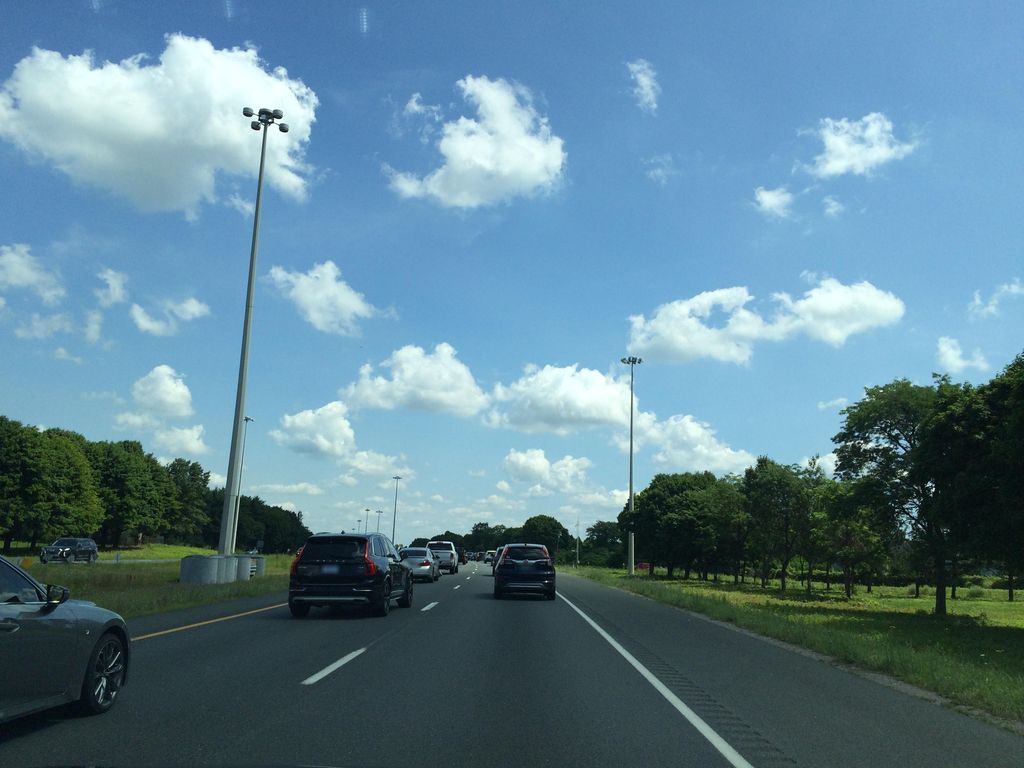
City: hamilton